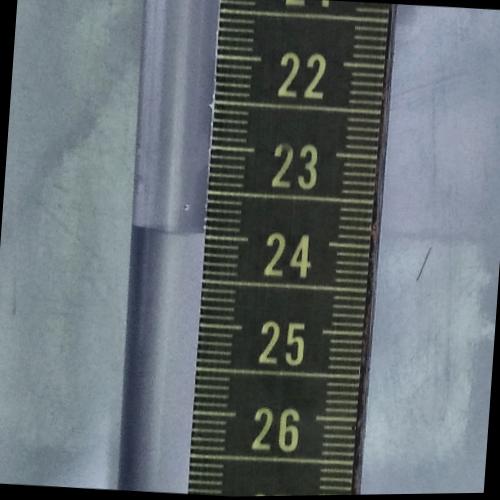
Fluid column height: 24.0 cm